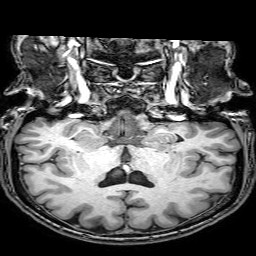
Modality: T1w
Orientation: sagittal
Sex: male
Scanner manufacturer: philips
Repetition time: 0.008201 s
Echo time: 0.00378 s